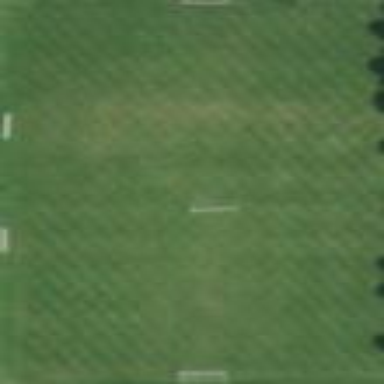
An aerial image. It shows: Soccer pitch for leisure land activities.